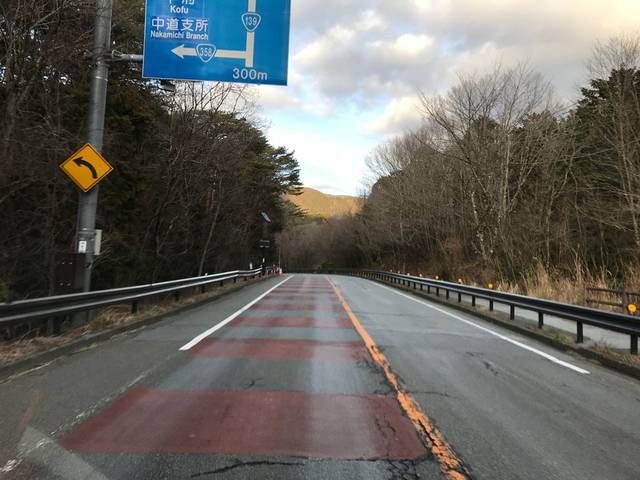
Region: Japan
Coordinates: 35.483, 138.617